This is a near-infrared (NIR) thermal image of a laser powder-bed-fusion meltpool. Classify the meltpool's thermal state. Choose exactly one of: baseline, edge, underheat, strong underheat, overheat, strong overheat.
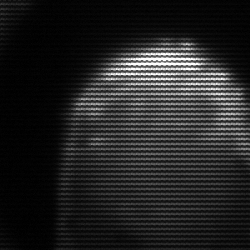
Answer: edge